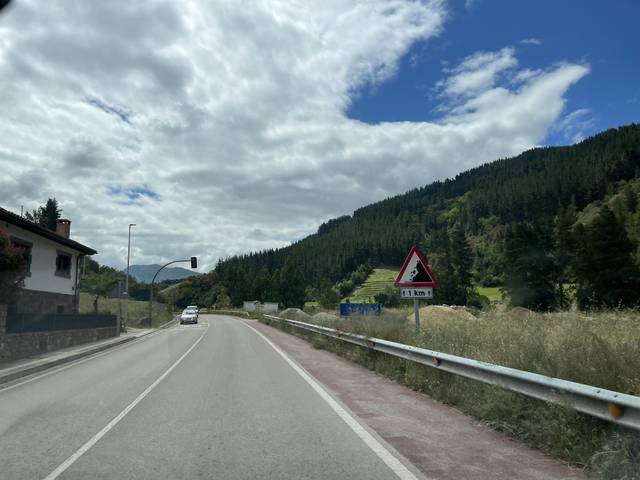
Region: Spain
Coordinates: 43.157, -4.609